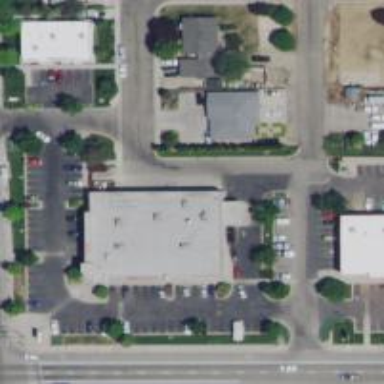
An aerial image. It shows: Pharmacy providing healthcare services.